Question: I have following database schema.

Problem:I would like to retrieve data from multiple tables and display/edit it in a datagrid.
Description: I would like to get relevant data from all other tables using foreign key and display it to grid. For example there Delivery.TransporterID, now i want Transporter.TransporterName which can be navigated via TransporterID foreign key and display it along with delivery columns, same needs to be done with other foreign keys.
So user can view data and edit using the same datagrid. How to achieve this using C#,WPF database first and VS2012?
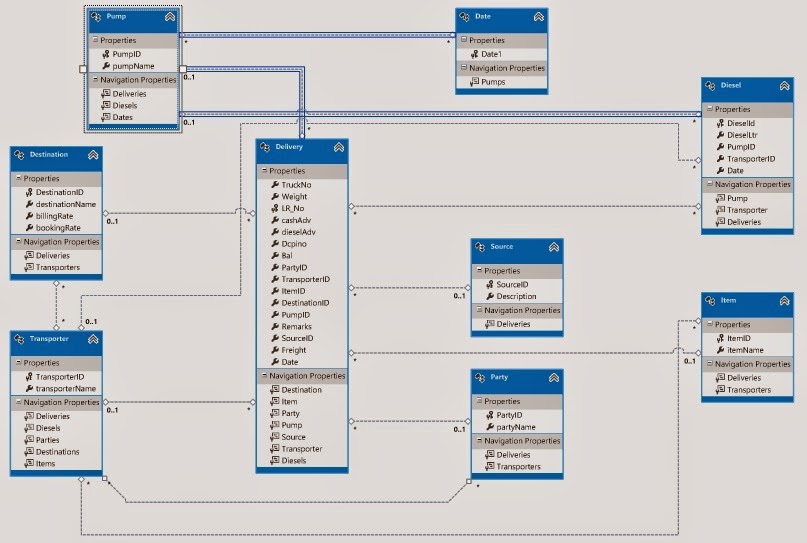
Answer: What you want to do is join the tables together and grab the results from the query. Here is a relevant article on using linq to accomplish the task. <URL>